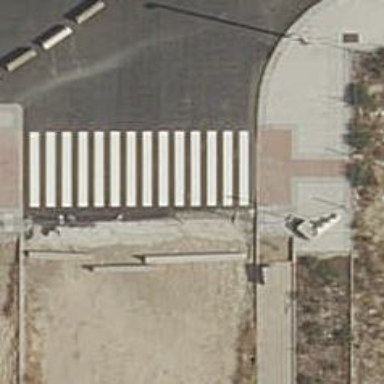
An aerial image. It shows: Uncontrolled zebra crossing on the road.